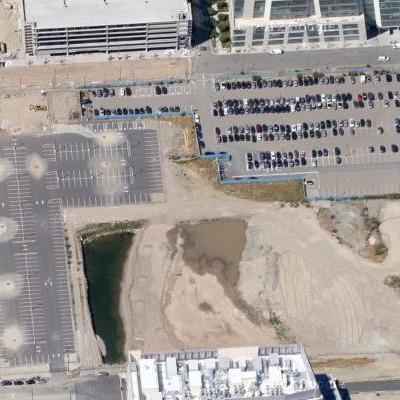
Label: gParking